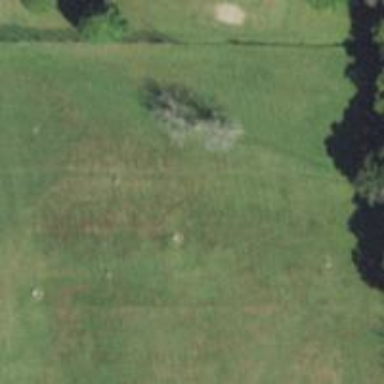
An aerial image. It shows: Driving range for golf practice.